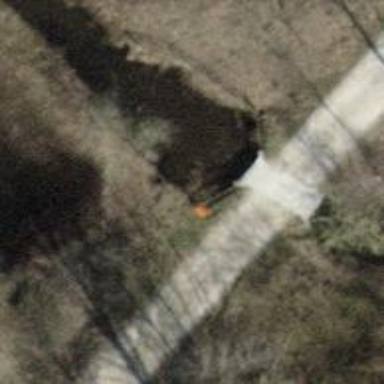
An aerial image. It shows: Culvert tunnel.